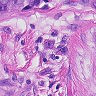
Metastatic tissue present: yes